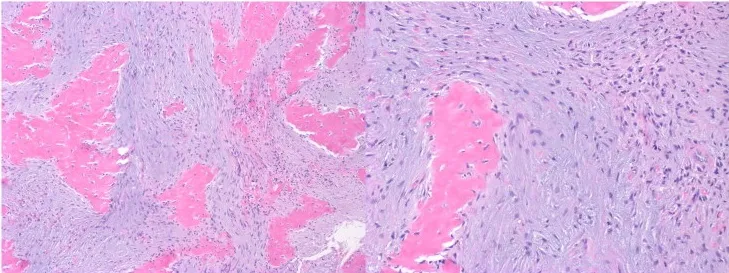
The resection specimen showed similar spindle to stellate cells, and also showed irregular fragments of osteoid, consistent with ossifying fasciitis.
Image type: pathology (h&e)